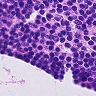
Metastatic tissue present: no